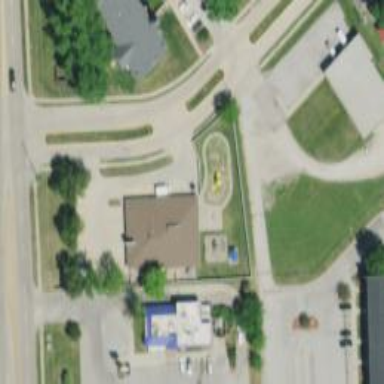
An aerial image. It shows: Kindergarten.